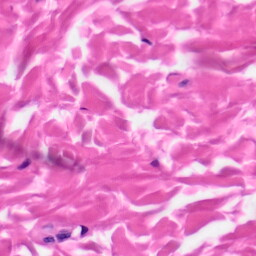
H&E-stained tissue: Skin